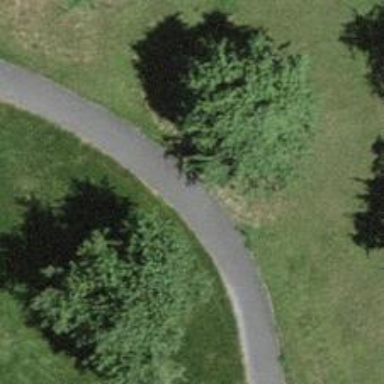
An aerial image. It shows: Designated golf cart path with compacted surface. It is classified as service road.